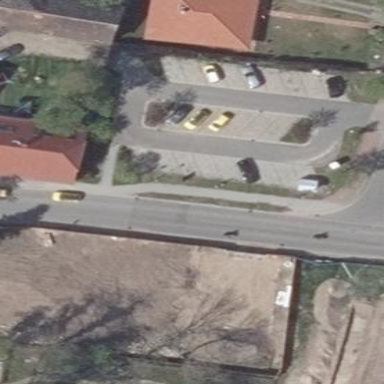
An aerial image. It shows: Parking area with unpaved surface.